Question: This query is successfully pulling pairs of ids for rows in table taxi_lines where a driver appears with more than one open assignment (eg in 2 taxis at once).
My problem is that it pulls each pair of ids in both orders (eg 500 and 509 and then 509 and 500).

I tried adding 'DISTINCT(CONCAT(tl1.id,tl2.id)),' and also 'GROUP BY id1, id2' but these did not achieve unique pairs.
Here is the working query that gets the data above. How do I refine to get unique pairs?
'''
SELECT tl1.id AS id1, tl2.id AS id2
FROM taxi_lines tl1
JOIN taxi_lines tl2 ON tl1.driver = tl2.driver
AND tl1.id != tl2.id
AND tl1.driver > 0
WHERE tl1.end = '0000-00-00 00:00:00'
AND tl2.end = '0000-00-00 00:00:00'
'''
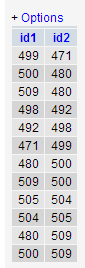
Answer: Replace 'AND tl1.id != tl2.id' with 'AND tl1.id > tl2.id'